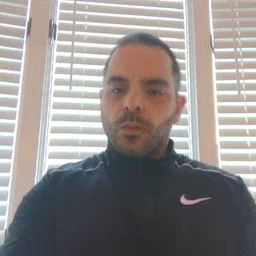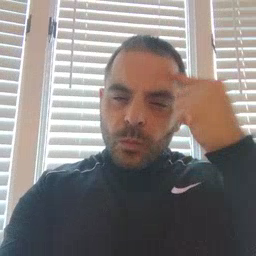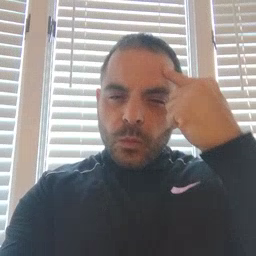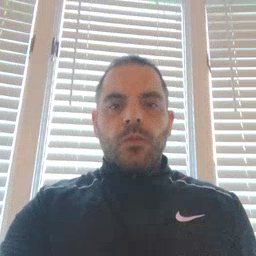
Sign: think